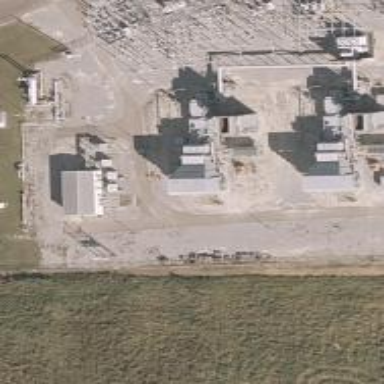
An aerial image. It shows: Gas-powered generator. It is gas turbine type generator.